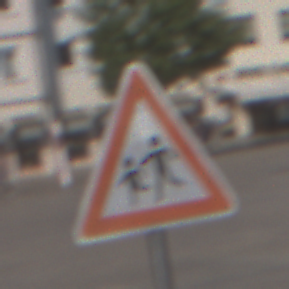
Verkehrszeichen: KinderRechts
Umgebung: Outdoor, Urban
Tageszeit: MorningAfternoon
Wetter: Clear
Licht: Natural
Jahreszeit: NotSpecified
Kontrast: HighContrast